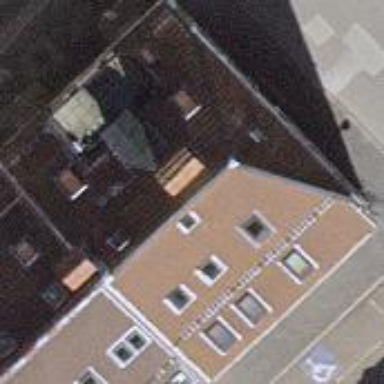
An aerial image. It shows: Building with apartments featuring side-hipped roof shape.